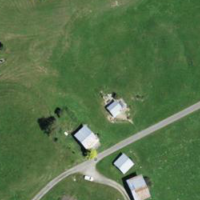
EUNIS habitat code: 24
Species observed at this site:
Filipendula ulmaria